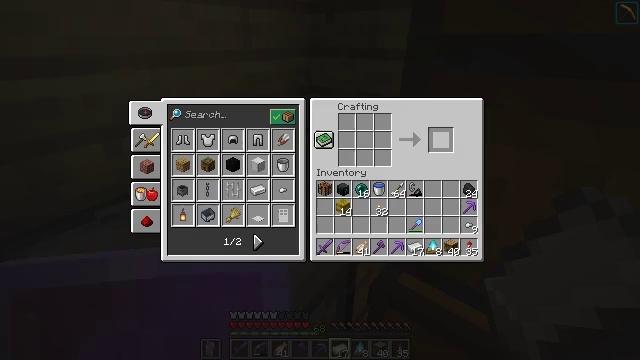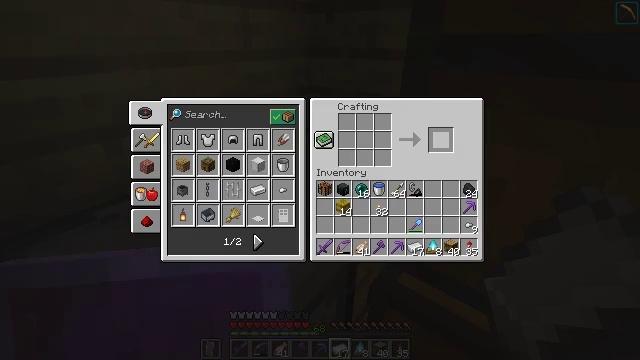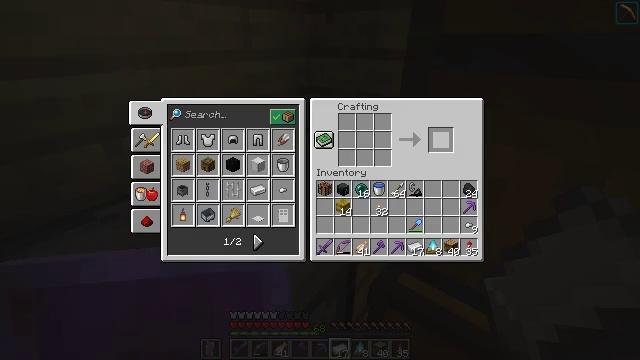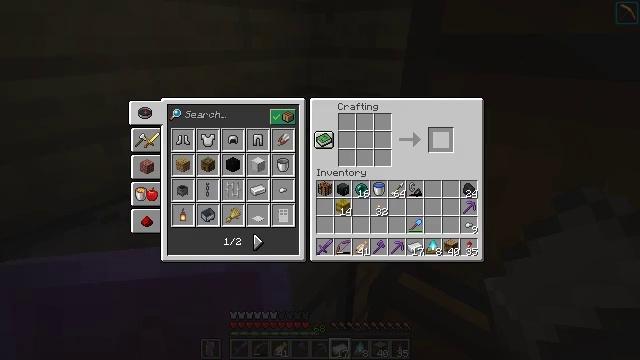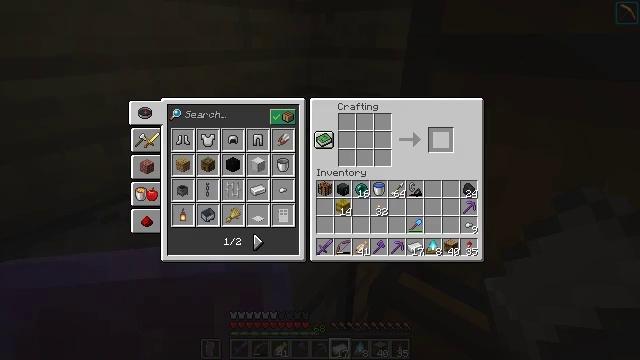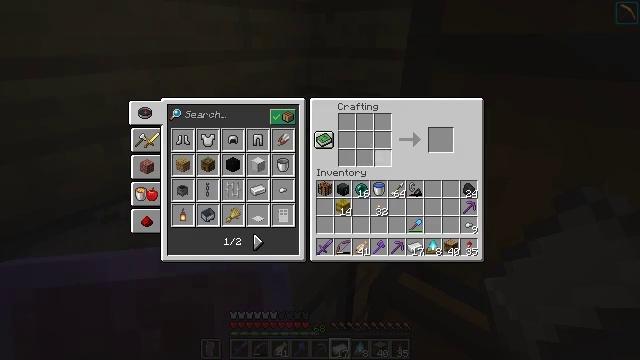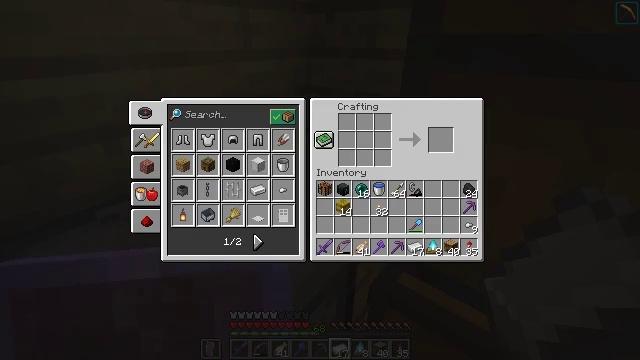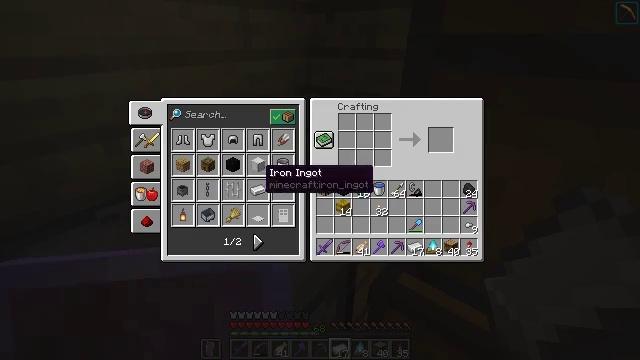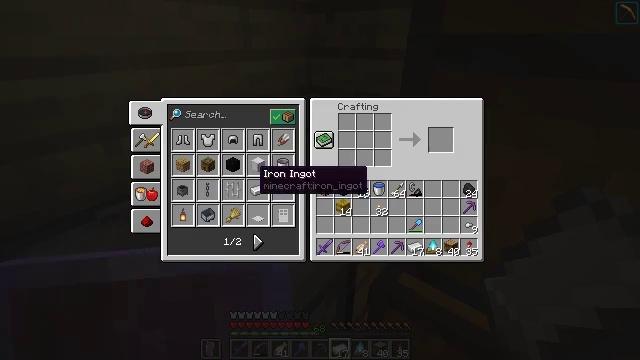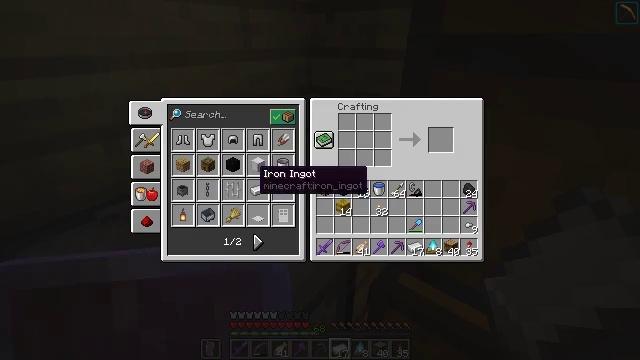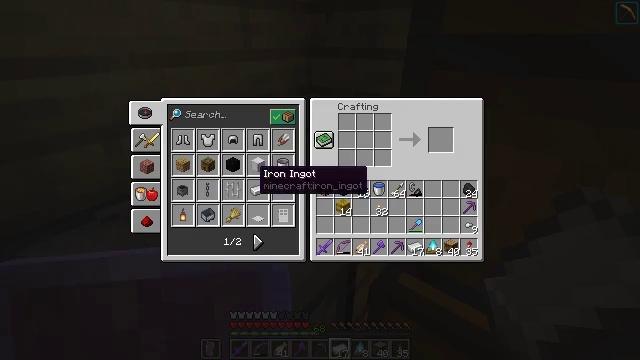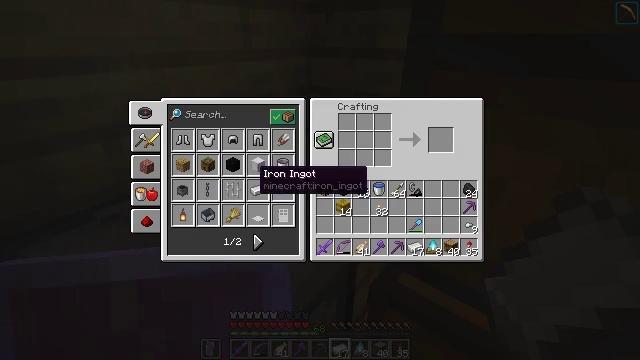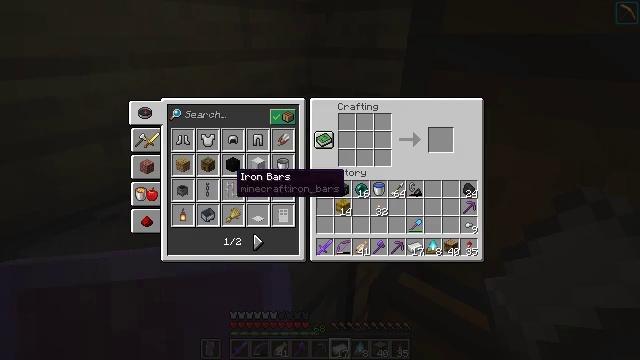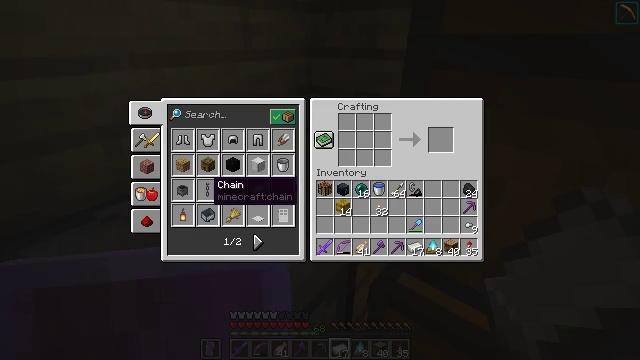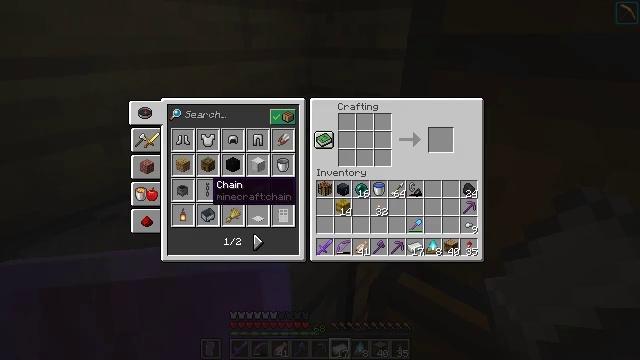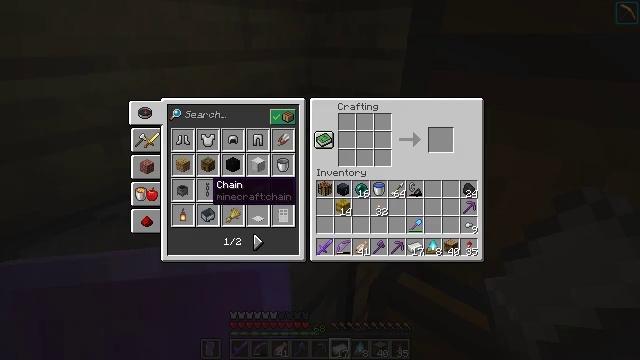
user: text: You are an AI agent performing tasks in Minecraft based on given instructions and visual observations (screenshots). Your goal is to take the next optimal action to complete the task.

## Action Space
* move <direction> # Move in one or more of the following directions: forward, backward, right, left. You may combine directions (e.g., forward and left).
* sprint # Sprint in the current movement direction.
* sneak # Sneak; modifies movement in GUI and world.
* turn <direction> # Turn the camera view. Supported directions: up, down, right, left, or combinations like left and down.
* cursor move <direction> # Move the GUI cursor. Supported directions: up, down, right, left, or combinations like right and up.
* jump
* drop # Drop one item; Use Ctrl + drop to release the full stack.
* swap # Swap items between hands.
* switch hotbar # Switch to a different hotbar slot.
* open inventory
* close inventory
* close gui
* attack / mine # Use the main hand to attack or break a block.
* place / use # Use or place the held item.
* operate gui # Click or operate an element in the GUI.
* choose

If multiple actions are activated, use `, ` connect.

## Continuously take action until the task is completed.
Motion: motion action
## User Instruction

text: Open the crafting table and craft a chain using iron.
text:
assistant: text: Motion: sneak, operate gui, open gui
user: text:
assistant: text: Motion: sneak, operate gui
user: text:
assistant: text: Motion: sneak, operate gui
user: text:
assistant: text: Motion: sneak, operate gui
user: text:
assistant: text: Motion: sneak, cursor move left and down
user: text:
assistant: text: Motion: cursor move left and down
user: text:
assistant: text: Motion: cursor move left and down
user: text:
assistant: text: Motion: no_op
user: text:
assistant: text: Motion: no_op
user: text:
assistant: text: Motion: no_op
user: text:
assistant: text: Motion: no_op
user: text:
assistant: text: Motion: cursor move left
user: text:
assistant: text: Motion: cursor move left and down
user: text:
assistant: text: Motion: no_op
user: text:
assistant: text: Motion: no_op
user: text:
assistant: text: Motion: no_op
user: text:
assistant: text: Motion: no_op
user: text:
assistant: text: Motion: no_op
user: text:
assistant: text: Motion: sneak
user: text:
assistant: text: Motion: sneak
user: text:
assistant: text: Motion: sneak
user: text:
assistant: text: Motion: sneak
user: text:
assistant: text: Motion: sneak, operate gui
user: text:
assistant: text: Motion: sneak, operate gui
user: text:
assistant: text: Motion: sneak, operate gui
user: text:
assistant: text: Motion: sneak, operate gui
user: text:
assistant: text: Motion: sneak, operate gui
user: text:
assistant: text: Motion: sneak, operate gui
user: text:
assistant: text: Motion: sneak, operate gui
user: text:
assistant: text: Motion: sneak, operate gui